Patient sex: M
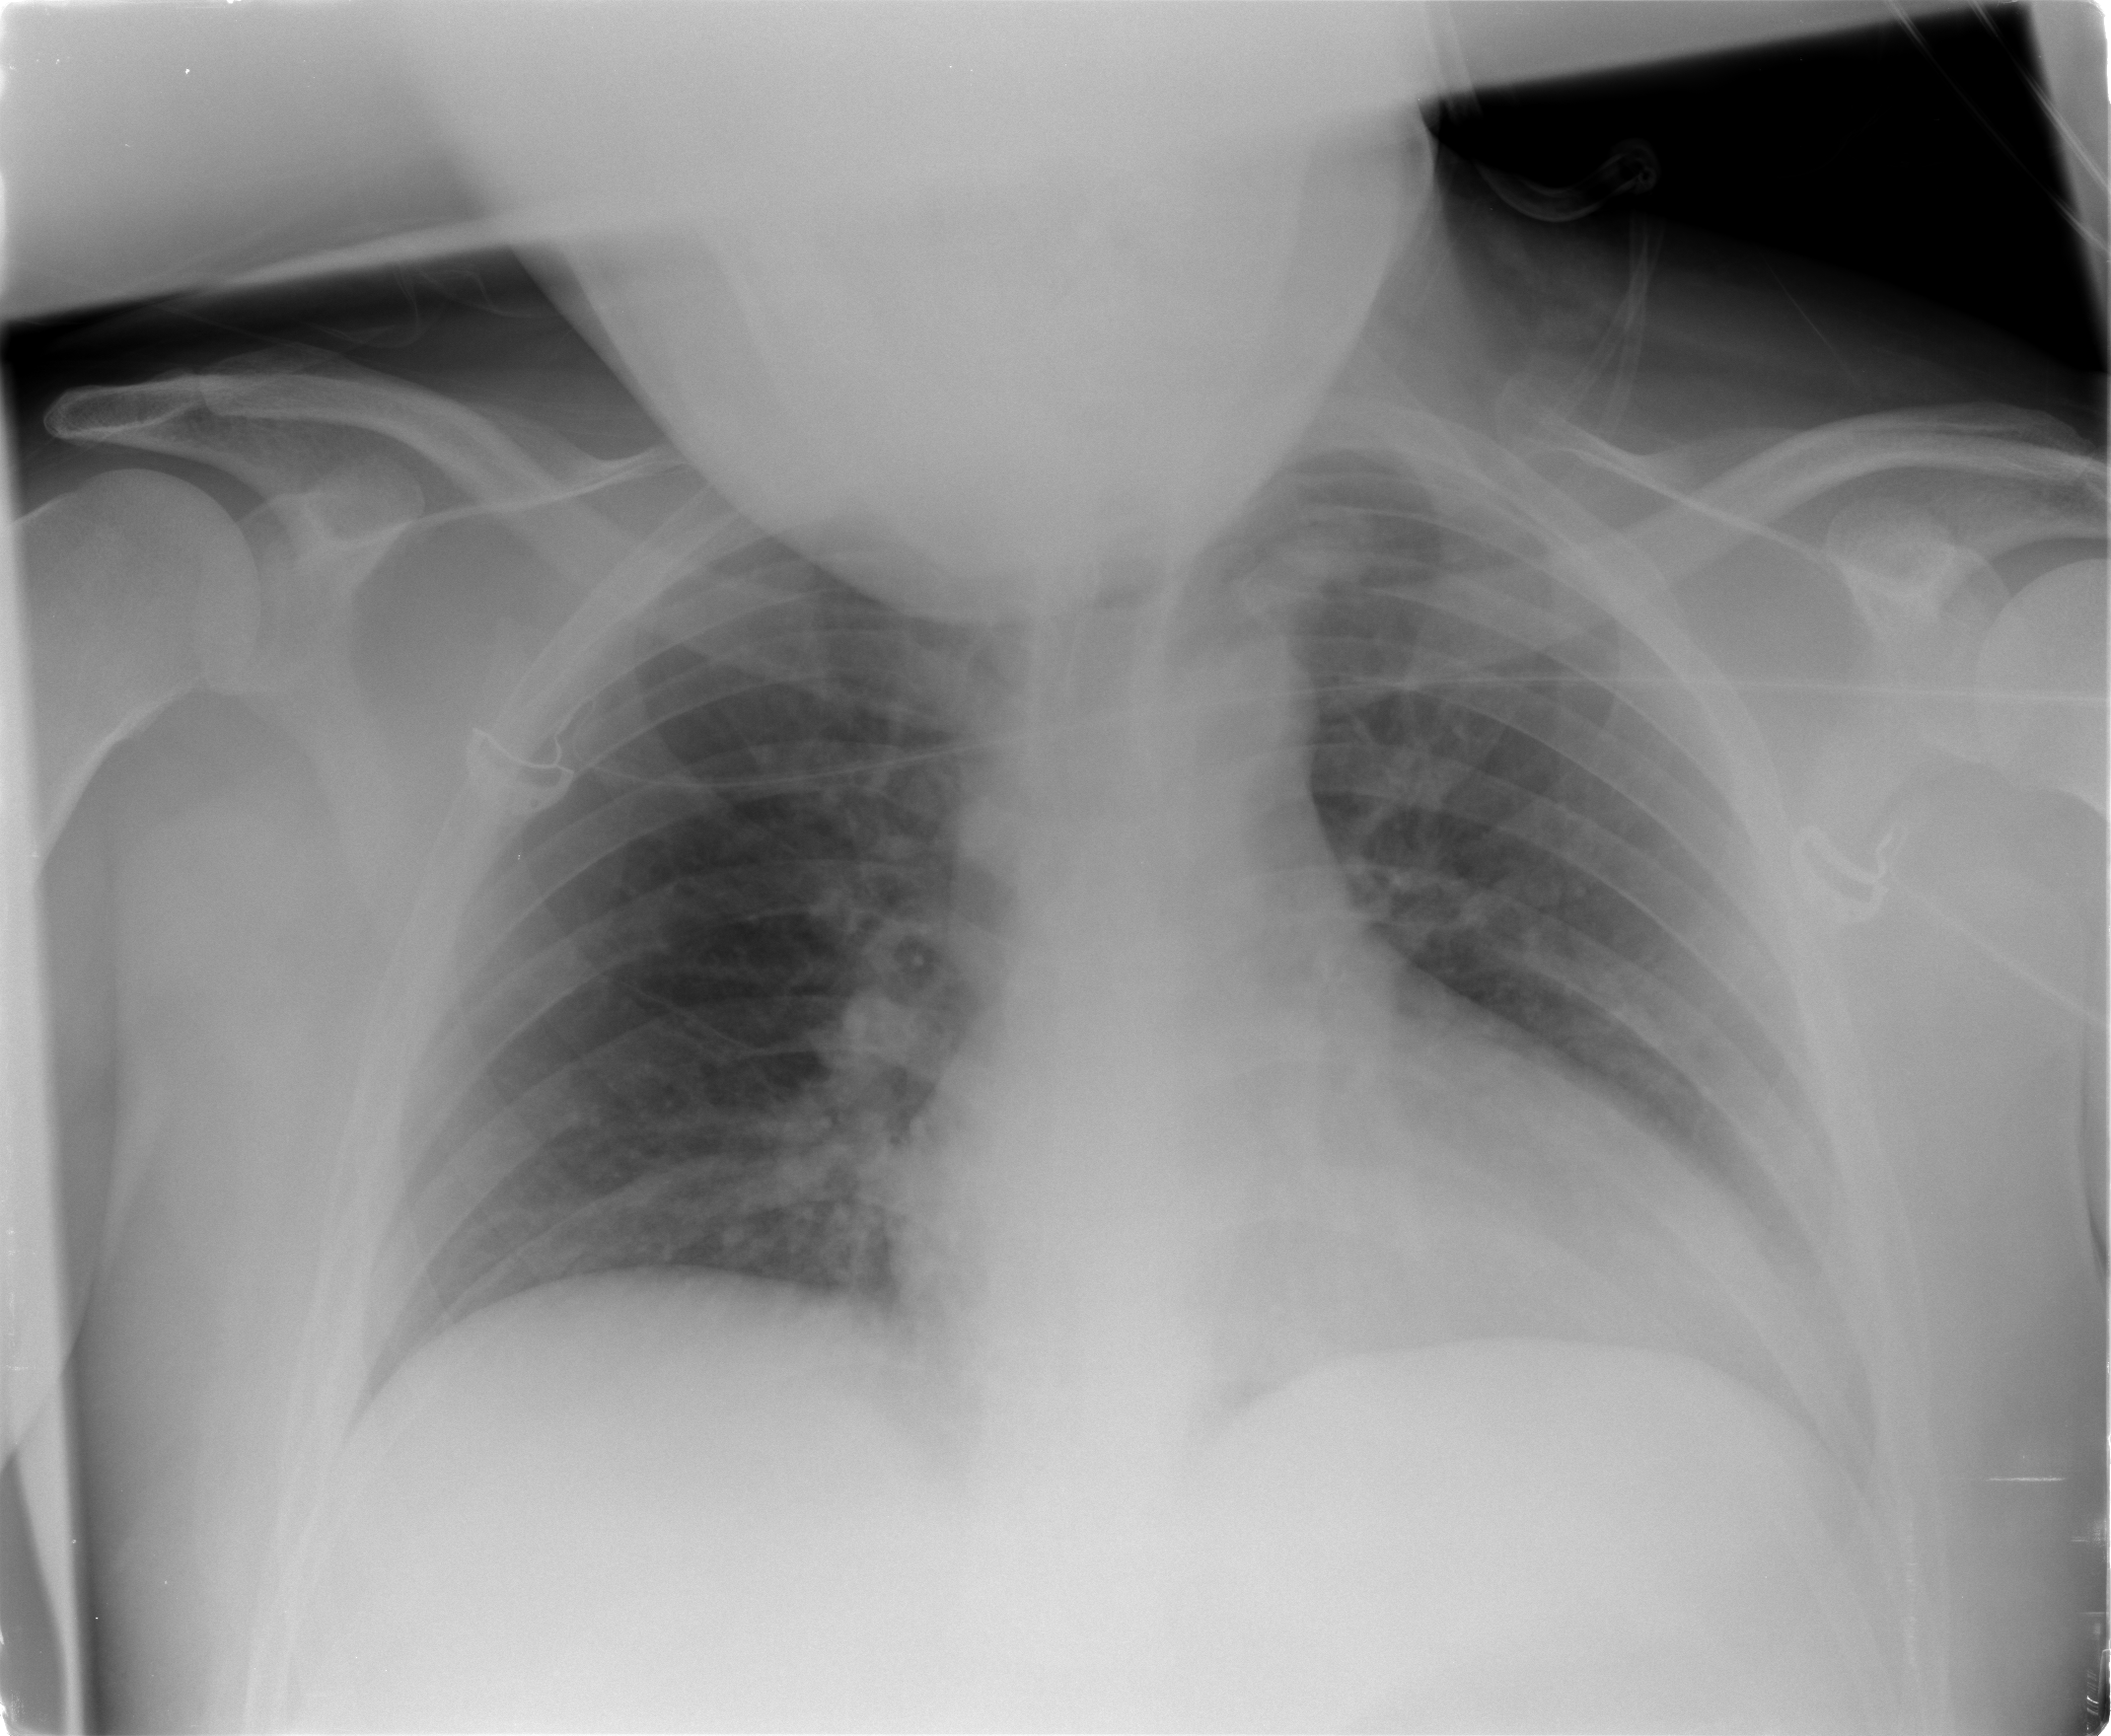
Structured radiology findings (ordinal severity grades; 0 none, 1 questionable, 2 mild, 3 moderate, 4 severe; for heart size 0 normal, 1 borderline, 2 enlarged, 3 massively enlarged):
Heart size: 1
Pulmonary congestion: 2
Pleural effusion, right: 0
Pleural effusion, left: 1
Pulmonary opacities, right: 0
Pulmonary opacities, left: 0
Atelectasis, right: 2
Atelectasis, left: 2